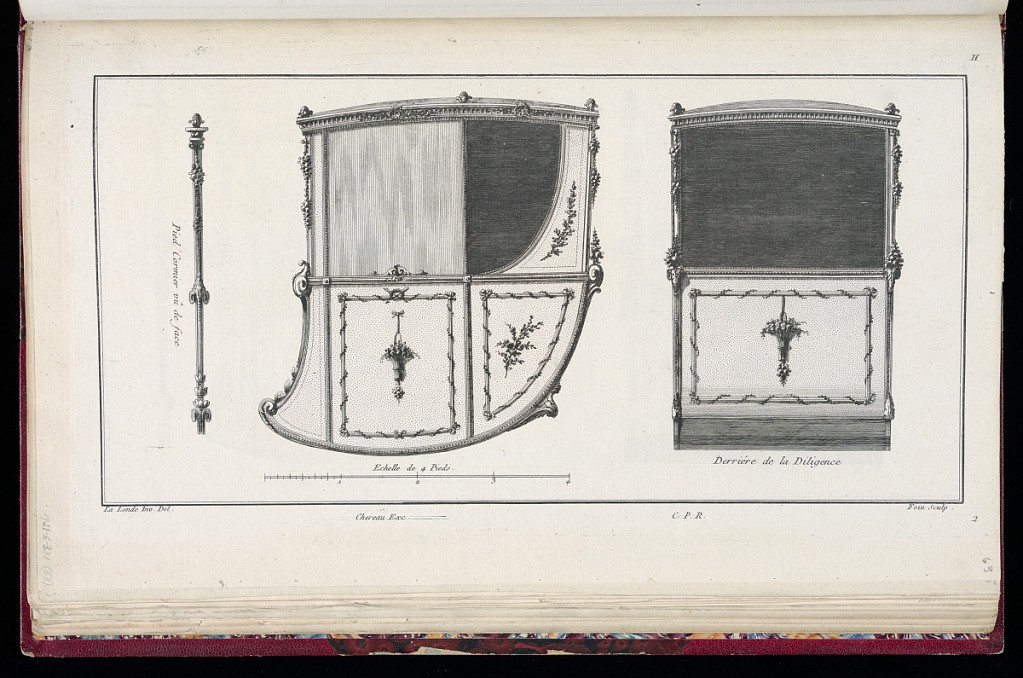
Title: Side and Rear View of a Stagecoach
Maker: Richard de Lalonde, French, active 1780–96
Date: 1775-1788
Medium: Etching on off-white laid paper
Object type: Print
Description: Side and rear view of a design for a stagecoach decorated with ornament motifs including bouquets of flowers and branches, and carved with scrolls, bead course, pine cones, fluting, and ribbon twist. The plate is signed and numbered.